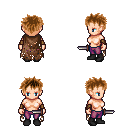
a pixel art fantasy rpg character, female body template, human, light skin, brown tattered cape, magenta pants, brown bedhead hairstyle, cloth bracers, black shoes, dagger, four views (front, back, left, right), 2x2 character sprite sheet, small pixel art, hard edges, no anti-aliasing